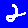
Digit: 2